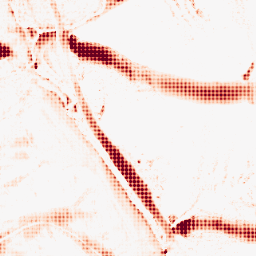
Category: morphological
Decomposition family: morphological_ellipse
Decomposition parameters: operation: opening
width: 30
height: 10
Upsampling method: sinc_blackman
Upsampling parameters: scale: 4
kernel_size: 4
Upsampling scale: 4